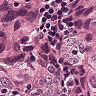
Metastatic tissue present: yes